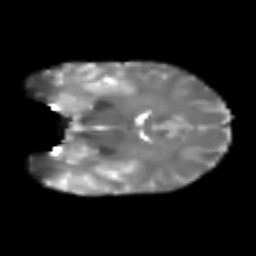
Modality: T2w
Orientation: coronal
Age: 20
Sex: female
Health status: healthy